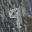
Label: 9